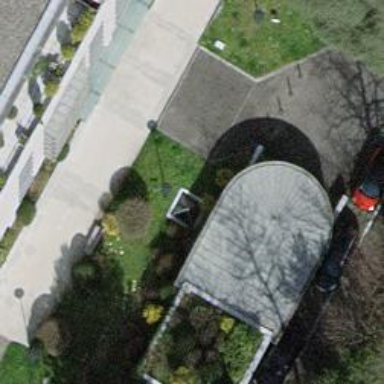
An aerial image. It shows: View of roof of building.